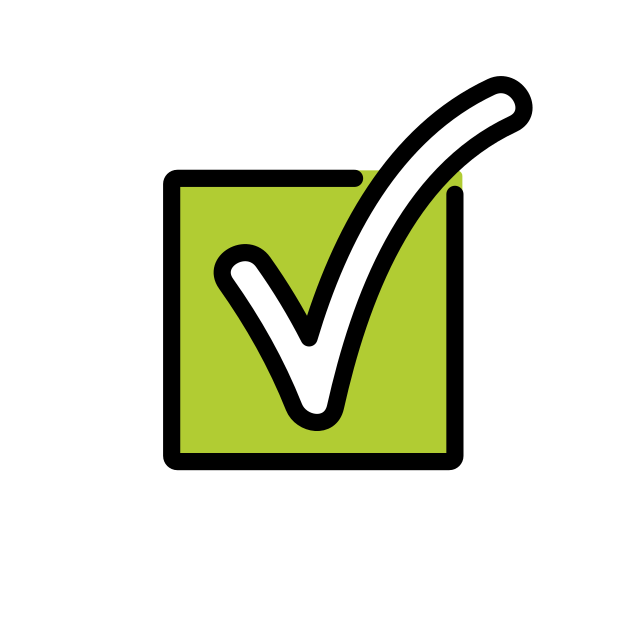
Emoji: ✅
Name: white heavy check mark
Unicode: 0x2705